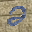
Label: 2